Frequency: 60000
Velocity: 0,186
Power: 29,3
Pulse duration: 0,0000001
Pass count: 1
Magnification: 10
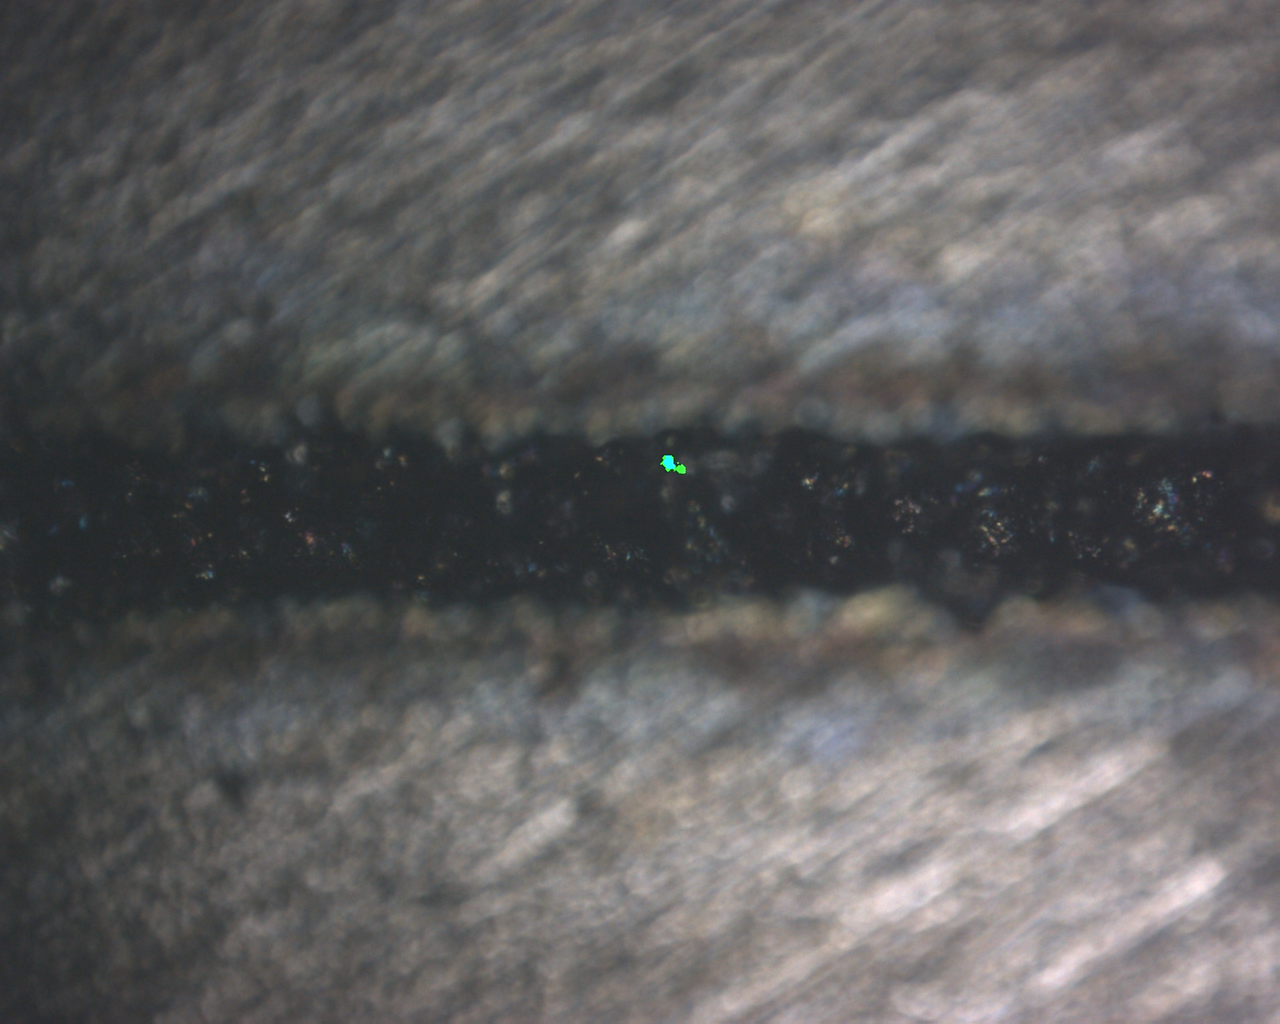
Measured width: 131.938
Other width: 74.98